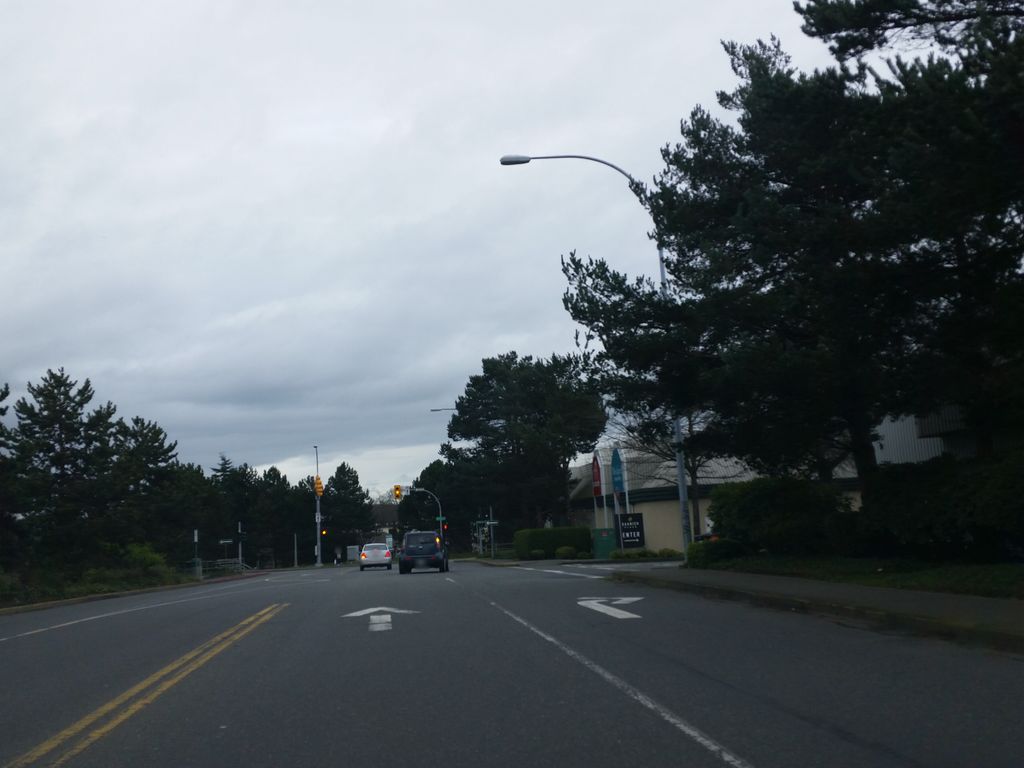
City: victoria